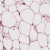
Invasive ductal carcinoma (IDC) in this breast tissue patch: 0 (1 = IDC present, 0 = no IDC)